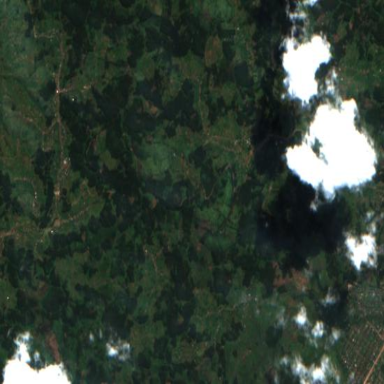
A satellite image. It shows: Beautiful woodland area.